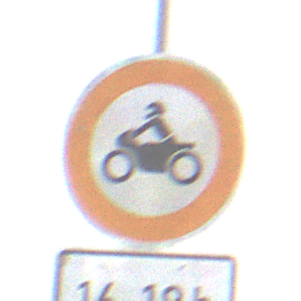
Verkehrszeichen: VerbotKraftraeder
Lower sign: ZeitangabenOhneBeschraenkungAufWochentage1
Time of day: Midday
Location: Outdoor (Nature)
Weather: PartlyCloudy
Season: NotSpecified
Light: Natural